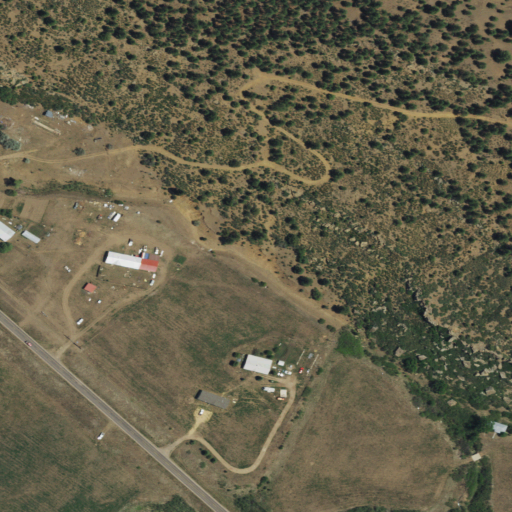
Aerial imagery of valley in New Mexico named Canon de Duran containing grassland, evergreen forest, shrub, open development, pasture, and woody wetlands